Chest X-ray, PA view. Patient: 45 years old, sex F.
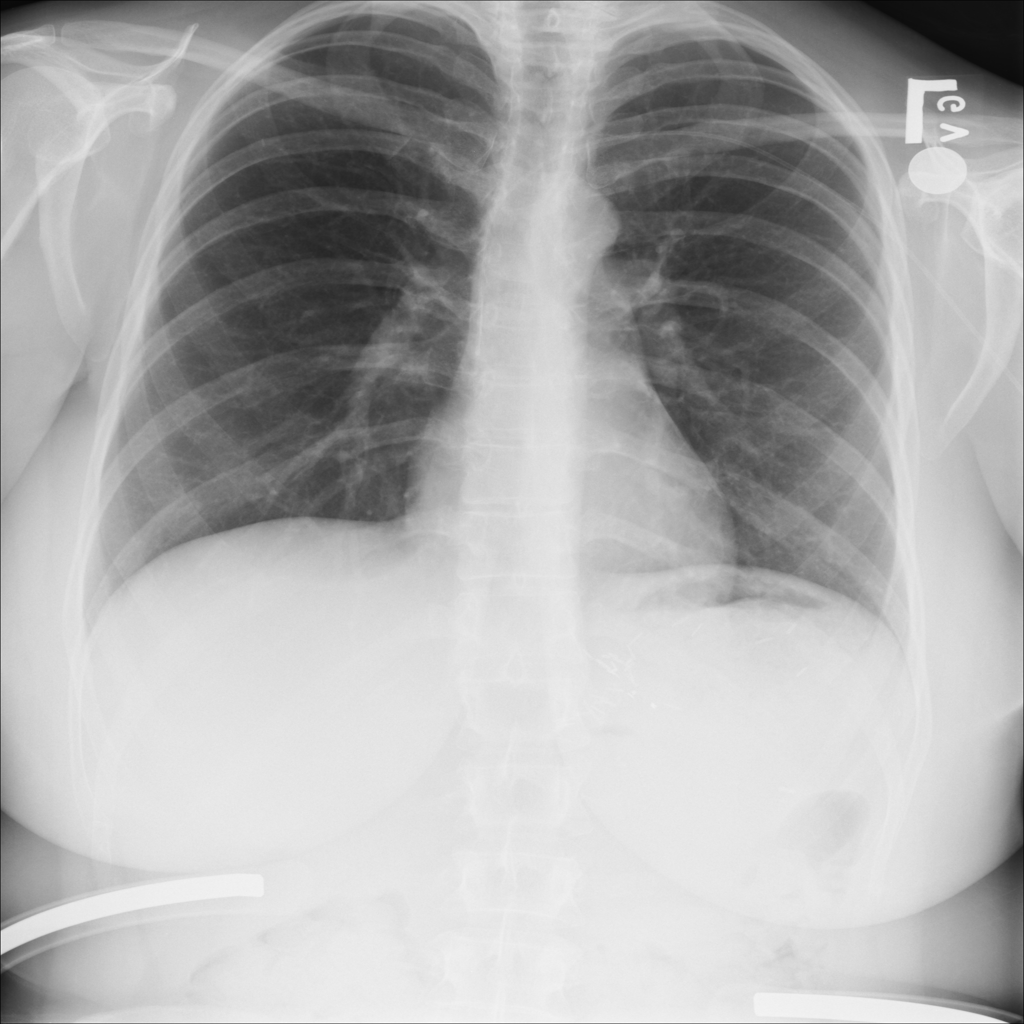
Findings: No Finding